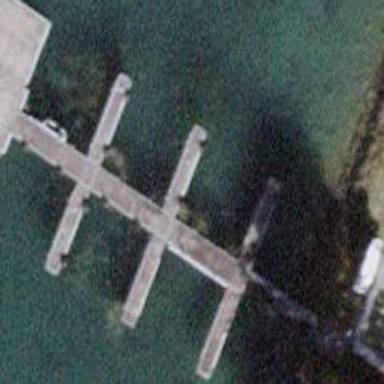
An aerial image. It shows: Man-made pier.